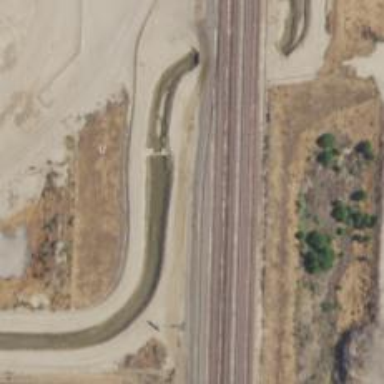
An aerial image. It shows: Railway siding with rails.